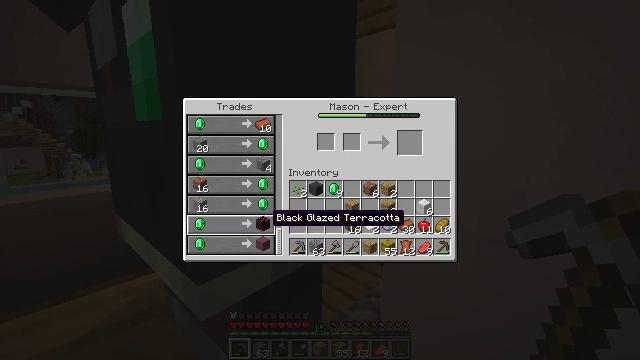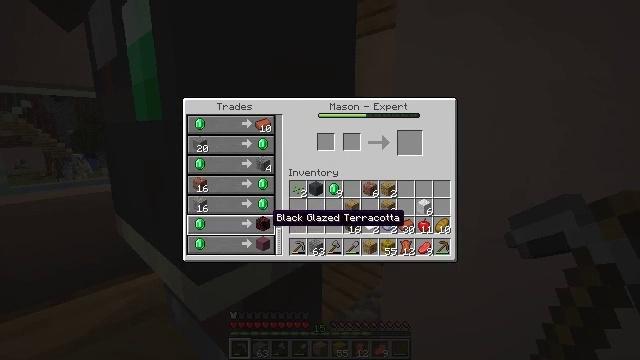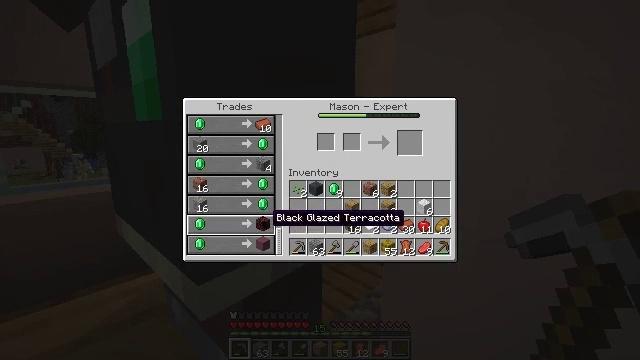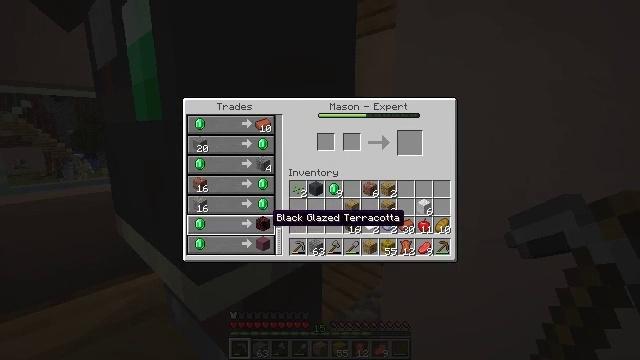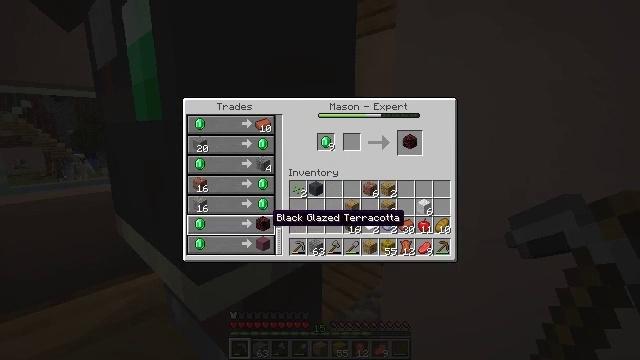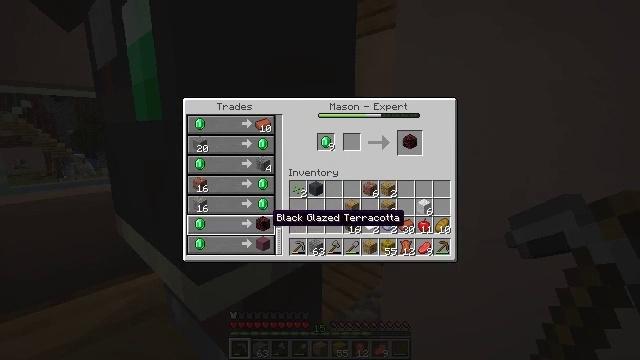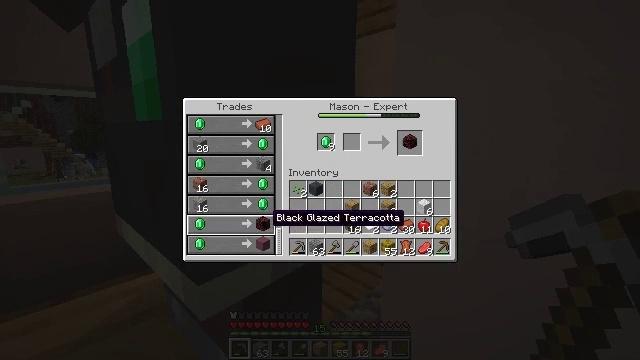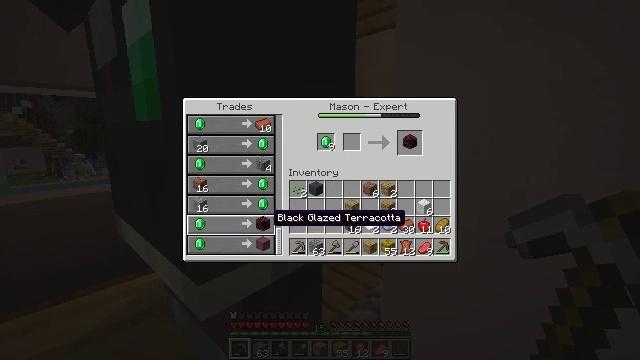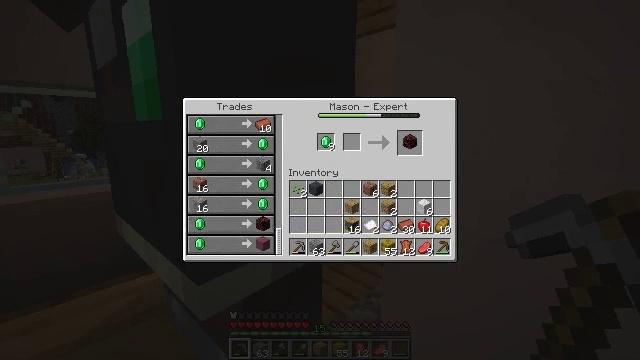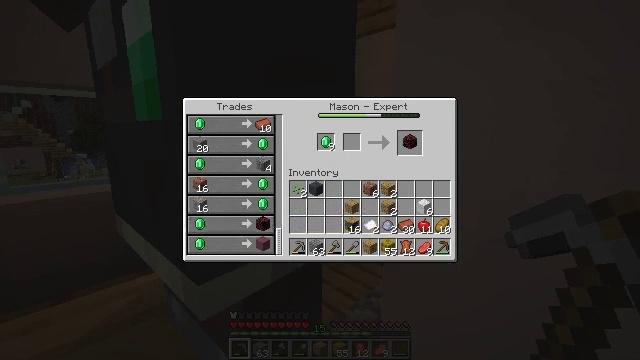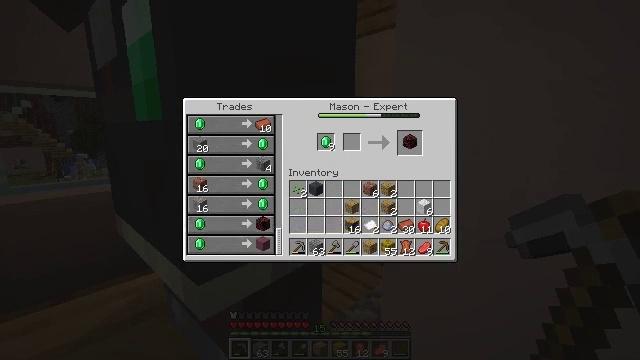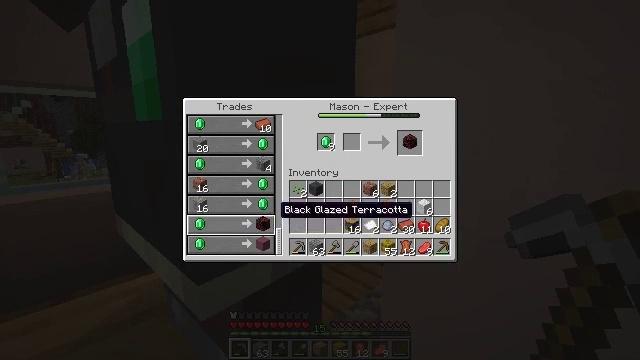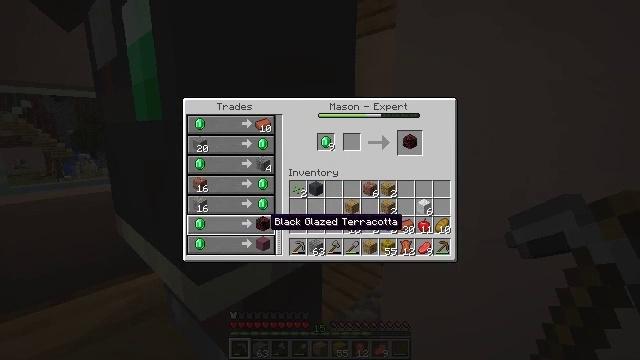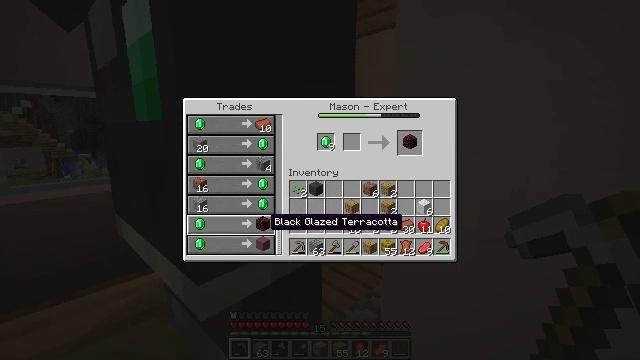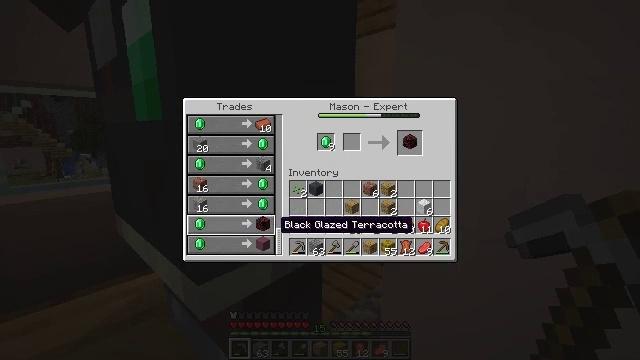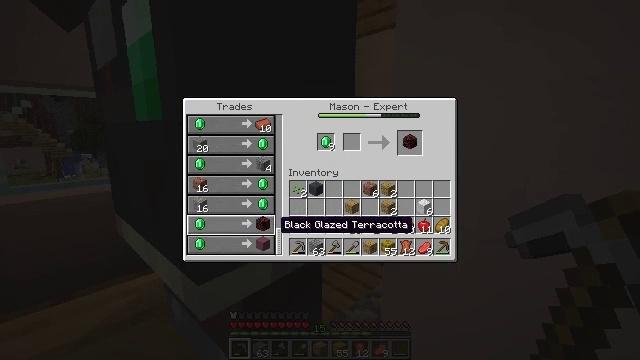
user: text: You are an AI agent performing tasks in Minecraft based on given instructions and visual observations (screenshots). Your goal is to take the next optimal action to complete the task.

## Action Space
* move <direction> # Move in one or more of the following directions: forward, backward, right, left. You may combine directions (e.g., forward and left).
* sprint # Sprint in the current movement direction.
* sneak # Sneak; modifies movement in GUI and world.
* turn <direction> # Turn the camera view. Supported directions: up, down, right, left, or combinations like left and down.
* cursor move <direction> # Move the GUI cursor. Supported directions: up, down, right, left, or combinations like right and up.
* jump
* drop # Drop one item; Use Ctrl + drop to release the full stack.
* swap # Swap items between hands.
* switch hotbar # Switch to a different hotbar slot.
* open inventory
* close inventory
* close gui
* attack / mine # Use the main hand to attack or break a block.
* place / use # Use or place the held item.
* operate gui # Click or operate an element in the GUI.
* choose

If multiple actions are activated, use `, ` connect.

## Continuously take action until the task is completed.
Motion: motion action
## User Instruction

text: Smelt a black glazed terracotta in the furnace.
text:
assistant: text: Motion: no_op
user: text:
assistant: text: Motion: no_op
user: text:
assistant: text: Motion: no_op
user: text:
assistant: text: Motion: operate gui
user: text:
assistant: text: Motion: operate gui
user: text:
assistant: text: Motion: no_op
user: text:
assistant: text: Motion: no_op
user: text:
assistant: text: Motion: cursor move right
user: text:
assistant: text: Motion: no_op
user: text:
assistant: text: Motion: no_op
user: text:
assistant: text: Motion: cursor move left
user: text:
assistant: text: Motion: cursor move left and down
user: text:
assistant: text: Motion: no_op
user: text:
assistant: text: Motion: cursor move right
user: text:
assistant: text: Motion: no_op
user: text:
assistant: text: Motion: cursor move right
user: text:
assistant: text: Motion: cursor move right
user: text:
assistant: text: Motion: no_op
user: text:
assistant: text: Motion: cursor move right
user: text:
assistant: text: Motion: cursor move right and up
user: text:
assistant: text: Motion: cursor move right and up
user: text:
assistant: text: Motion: cursor move right and up
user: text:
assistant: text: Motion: cursor move up
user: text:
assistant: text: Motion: cursor move up
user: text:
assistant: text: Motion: no_op
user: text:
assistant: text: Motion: cursor move right
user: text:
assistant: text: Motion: cursor move right and up
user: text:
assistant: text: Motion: no_op
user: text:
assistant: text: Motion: no_op
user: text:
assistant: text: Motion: no_op